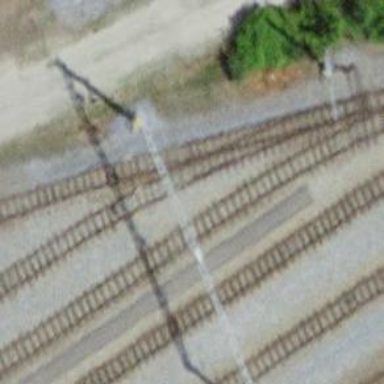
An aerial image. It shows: Narrow-gauge railway yard with electrified tracks featuring contact line.